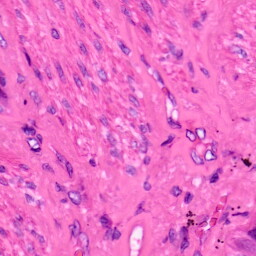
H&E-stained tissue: Lung